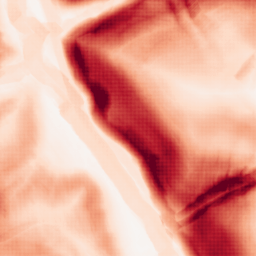
Category: morphological
Decomposition family: morphological_gradient
Decomposition parameters: size: 10
shape: diamond
Upsampling method: sinc_blackman
Upsampling parameters: scale: 2
kernel_size: 4
Upsampling scale: 2